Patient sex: M
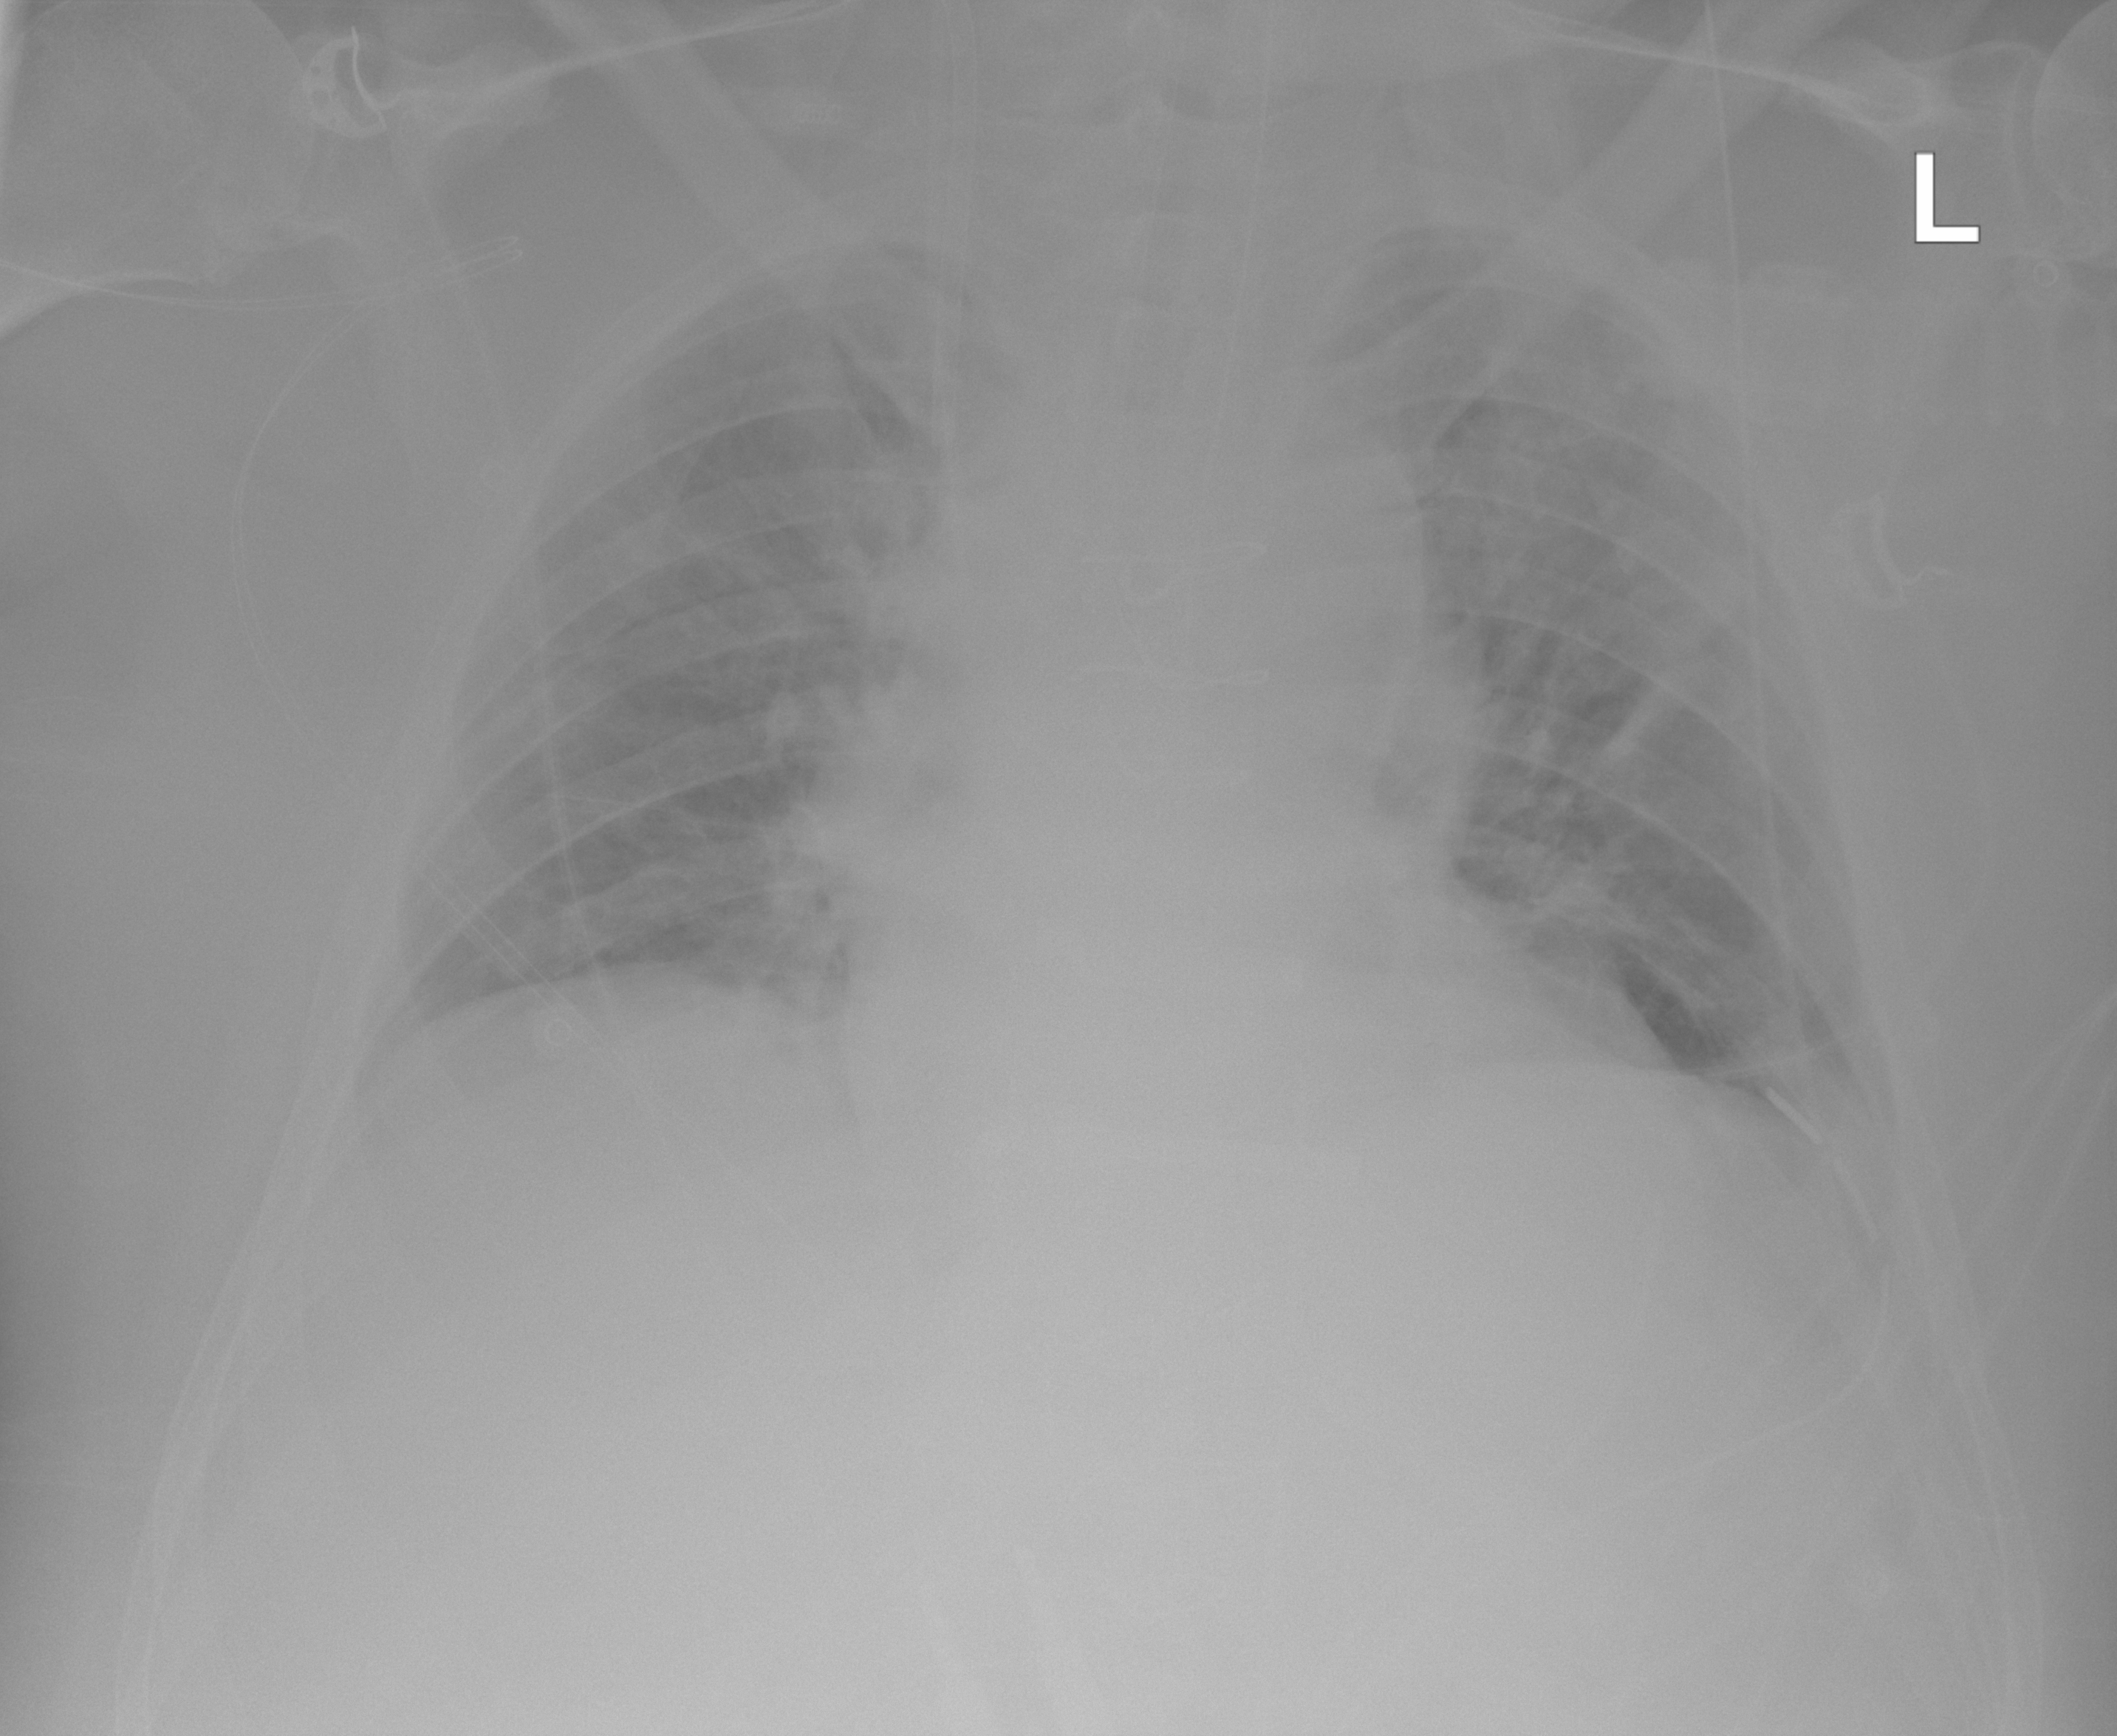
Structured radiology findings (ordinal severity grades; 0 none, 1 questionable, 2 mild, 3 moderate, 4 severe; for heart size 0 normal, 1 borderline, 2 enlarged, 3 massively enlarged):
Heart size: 2
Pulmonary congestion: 2
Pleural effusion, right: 0
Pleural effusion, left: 0
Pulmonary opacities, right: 0
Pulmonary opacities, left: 0
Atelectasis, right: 2
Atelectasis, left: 2